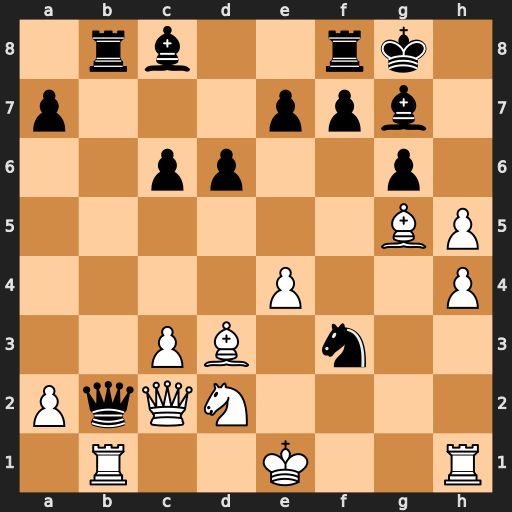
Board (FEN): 1rb2rk1/p3ppb1/2pp2p1/6BP/4P2P/2PB1n2/PqQN4/1R2K2R
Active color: w
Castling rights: K
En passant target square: -
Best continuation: Nxf3 Qxb1+ Qxb1 Rxb1+ Bxb1